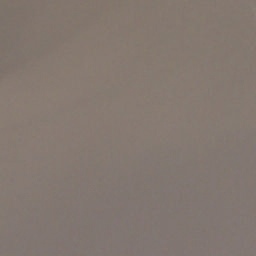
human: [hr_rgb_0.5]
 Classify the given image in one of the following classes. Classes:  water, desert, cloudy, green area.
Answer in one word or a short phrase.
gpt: cloudy